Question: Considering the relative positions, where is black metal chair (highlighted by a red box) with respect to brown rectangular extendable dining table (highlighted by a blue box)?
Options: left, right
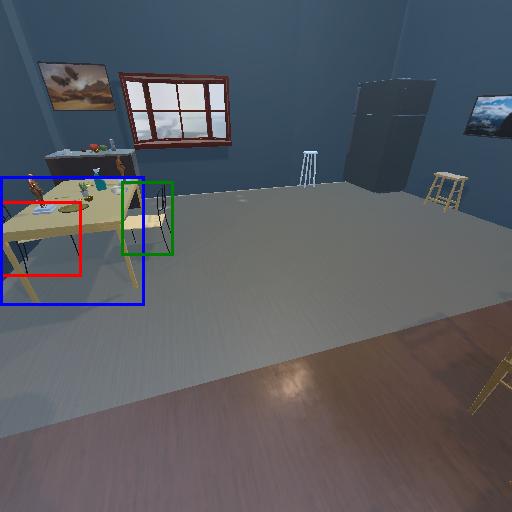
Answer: left